Question: I am learning backbone.js by following a tutorial. I tried out some code, and it appeared really strange. I first initialized a model instance with 'src' being 'thesource.jpg', did a 'console.log' of the model instance, then set the 'src' attribute to 'aaa' followed by a 'console.log'.
In the javascript console, I see that for both outputs, the 'src' is the same 'aaa'. Shouldnt they be different?
'''
var Photo = Backbone.Model.extend({
defaults: {
src: 'placeholder.jpg',
title: 'An image placeholder',
coordinates: [0, 0]
},
initialize: function() {
this.bind("change:src", function() {
var src = this.get("src");
console.log('Image source updated to ' + src);
});
console.log('This model has been initialized!');
},
changeSrc: function(source) {
this.set({src: source});
}
});
window.myPhoto = new Photo({title: "My awesomeness",
src: "thesource.jpg",
location: "Boston",
tags: ['big game', 'vacation']});
console.log(myPhoto.attributes);
myPhoto.set({src:'aaaa'});
console.log(myPhoto.attributes);
'''

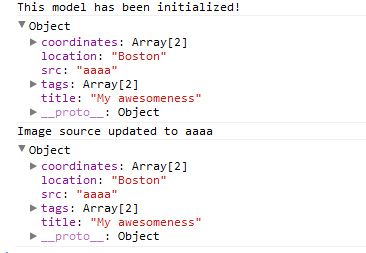
Answer: When you log objects in google chrome, their state is retrieved when you expand their properties in the console, not when you log them.
You can try to log a clone:
'''
console.log(JSON.parse(JSON.stringify(myPhoto.attributes)));
myPhoto.set({src:'aaaa'});
console.log(JSON.parse(JSON.stringify(myPhoto.attributes)));
'''